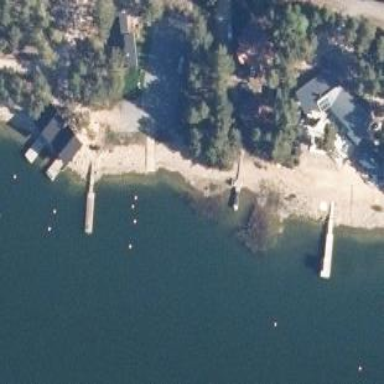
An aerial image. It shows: Man-made pier.